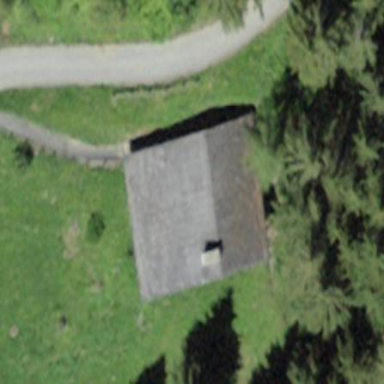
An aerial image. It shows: Detached building.